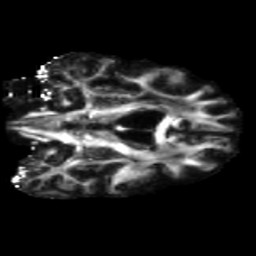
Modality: FA
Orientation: coronal
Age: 68
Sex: female
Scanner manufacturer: siemens
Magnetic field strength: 3 T
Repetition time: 5.47 s
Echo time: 0.0854 s